Question: I am working on a project involving video motion magnification algorithms. Currently I am trying to understand phase based motion magnification using a riesz pyramid. My main source of information is this document:
<URL>
I have performed the following steps to attempt to reproduce some of the results in the paper:
1. Decompose an image into multiple scales using the provided matlab code for the riesz pyramid
2. Generate the images Riesz1 and Riesz2 by convolving one subband of the pyramid with [-0.5, 0, 0.5] and [-0.5, 0, 0.5]' using the approximate riesz transform introduced in the paper.
3. Determine the dominant local orientation in every pixel of the subband by calculating atan(R2/R1). This calculation is derived from equation 3 in the paper.
4. Steer the transform to the dominant local orientation and calculate the resulting quadrature pair
5. Use the quadrature pair to generate a complex number (I + iQ) whose phase I then used to determine the local phase in the specific pixel.
This is the Matlab code I created:
'''
%Generate a circle image
img = zeros(512, 512);
img(:) = 128;
rad = 180;
for i = size(img, 1)/2 - rad : size(img,1)/2 + rad
for j = size(img, 2)/2 - rad : size(img,2)/2 + rad
deltaX = abs(size(img, 1)/2 - i);
deltaY = abs(size(img, 2)/2 - j);
if (sqrt(deltaX^2+deltaY^2) <= rad)
img(i, j) = 255;
end
end
end
%build riesz pyramid
[pyr, pind] = buildNewPyr(img);
%extract band2 from pyramid (no orientation information yet)
I = pyrBand(pyr,pind,3);
%convolve band2 with approximate riesz filter for first quadrature pair
%element
R1 = conv2(I, [0.5, 0, -0.5], 'same');
%convolve band2 with approximate riesz filter (rotated by 90deg) for second
%quadrature pair element
R2 = conv2(I, [0.5, 0, -0.5]', 'same');
% show the resulting image containing orientation information!
% imshow(band2_r2, []);
%To extract the phase, we have to steer the pyramid to its dominant local
%orientation. Orientation is calculated as atan(R2/R1)
theta = atan(R2./R1);
theta(isnan(theta) | isinf(theta)) = 0;
%imshow(theta, []);
% create quadrature pair
Q = zeros(size(theta, 1), size(theta, 2));
for i = 1:size(theta, 1)
for j = 1:size(theta, 1)
if theta(i, j) ~= 0
%create rotation matrix
rot_mat = ...
[cos(theta(i, j)), sin(theta(i, j));...
-sin(theta(i, j)) cos(theta(i, j))];
%steer to dominant local orientation(theta) and set Q
resultPair = rot_mat*[R1(i, j), R2(i,j)]';
Q(i,j) = resultPair(1);
end
end
end
% create amplitude and phase image
A = abs(complex(I, Q));
Phi = angle(complex(I, Q));
'''
The generated images look like this:

Now my questions:
1. When calculating theta using atan(R2/R1) I get a lot of artifacts in the result (see image "dominant orientation"). Is there something obvious I miss here/do wrong?
2. Assuming what my results are correct thus far. To magnify motion I need to not only be able to determine the local phase, but also to change it. I seem to miss something obvious, but how would I go about that? Do I need to somehow change the phase of the pyramid subband pixels and then collapse the pyramid? If yes, how?
I am (obviously) quite new to this topic and only have a rudimentary understanding of image processing. I would be very thankful for any answer, be it a solution to my problems or just a referral to an other useful source of information.
Sincerely
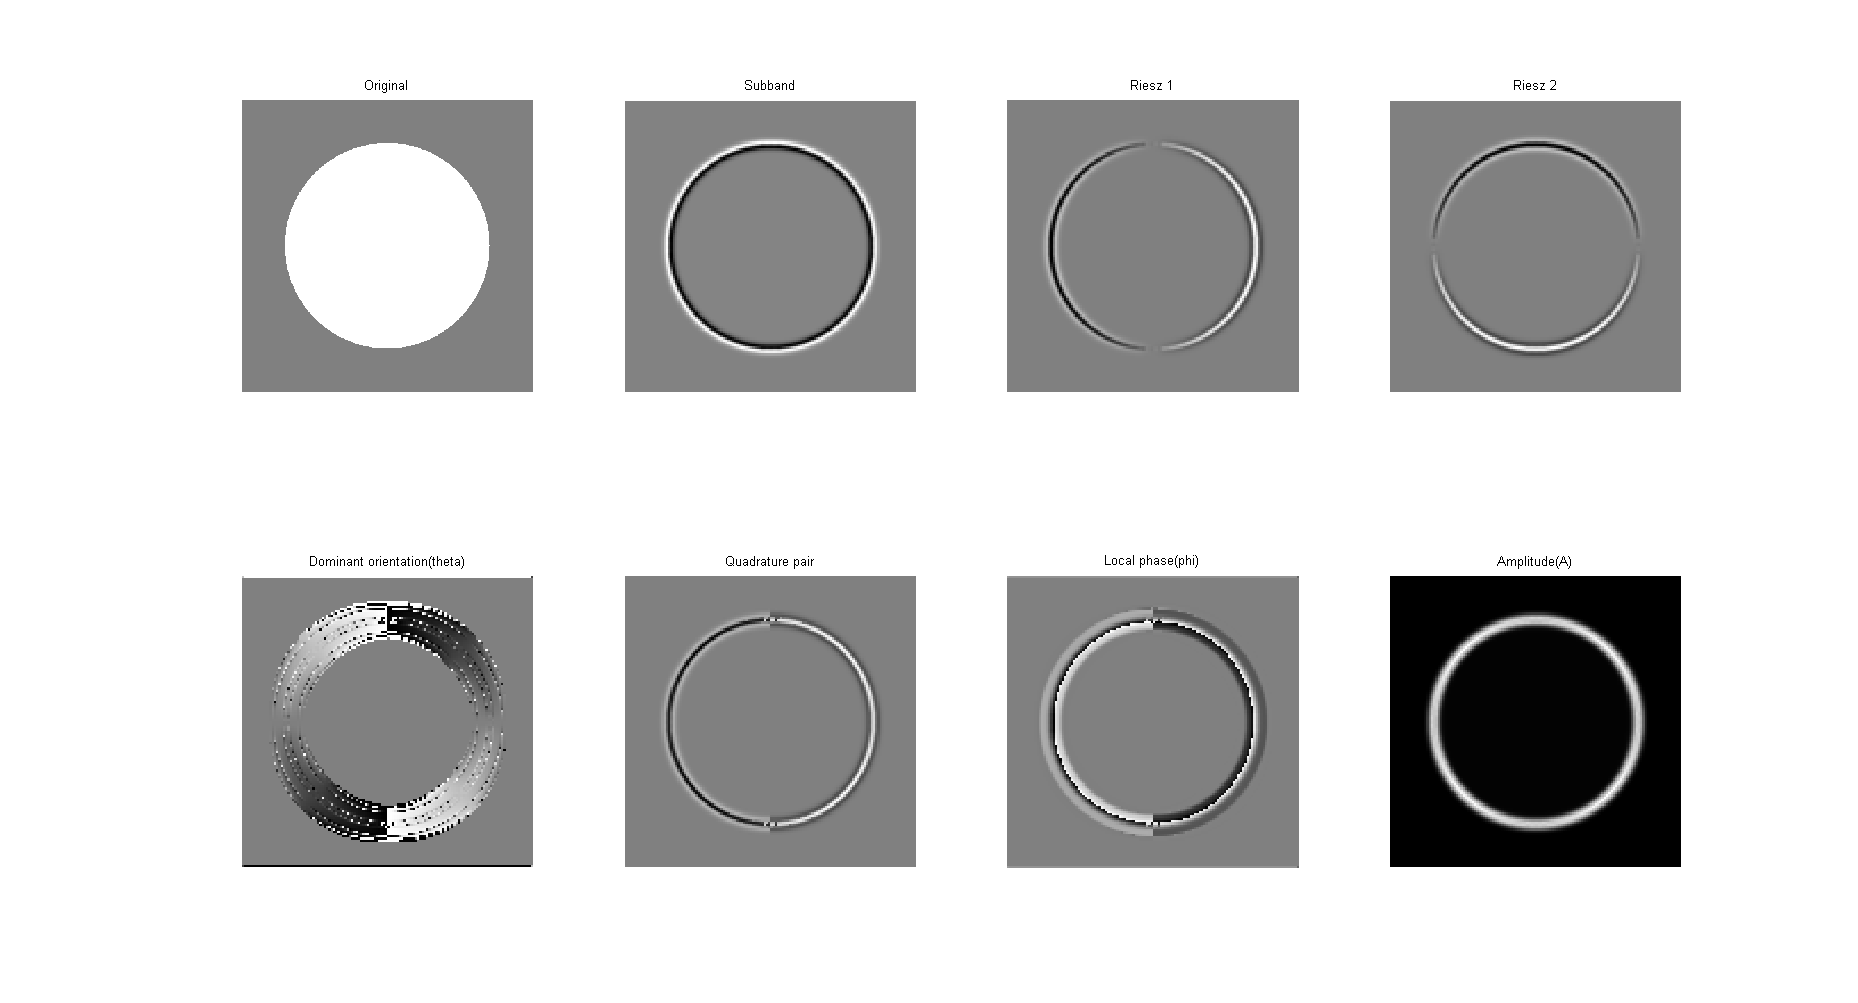
Answer: I have got a functioning implementation of this algorithm. Here are the steps I took to successfully motion-magnify a video using this method.
These steps should be applied to each channel of a video sequence that you (I have tried it for RGB video, you could probably get away with doing it for just luminance, in a YUV video).
1. Create an image pyramid of each frame. The original paper has a recommended pyramid structure to allow greater magnification values, although it works fairly well with a Laplacian pyramid.
2. For each pyramid level of each video channel, calculate the Riesz transform (see The Riesz transform and simultaneous representations of phase, energy and orientation in spatial vision for an overview of the transform, and see the paper in the original question for an efficient approximate implementation).
3. Using the Riesz transform, calculate the local amplitude, orientation and phase for each pixel of each pyramid level of each video frame. The following Matlab code will calculate the local orientation, phase and amplitude of a (double format) image using the approximate Riesz transform: function [orientation, phase, amplitude] = riesz(image)
[imHeight, imWidth] = size(image);
%approx riesz, from Riesz Pyramids for Fast Phase-Based Video Magnification
dxkernel = zeros(size(image));
dxkernel(1, 2)=-0.5;
dxkernel(1,imWidth) = 0.5;
dykernel = zeros(size(image));
dykernel(2, 1) = -0.5;
dykernel(imHeight, 1) = 0.5;
R1 = ifft2(fft2(image) .* fft2(dxkernel));
R2 = ifft2(fft2(image) .* fft2(dykernel));
orientation = zeros(imHeight, imWidth);
phase = zeros(imHeight, imWidth);
orientation = (atan2(-R2, R1));
phase = ((unwrap(atan2(sqrt(R1.^2 + R2.^2) , image))));
amplitude = sqrt(image.^2 + R1.^2 + R2.^2);
end
4. For each pyramid level, temporally filter the phase values of each pixel using a bandpass filter set to a frequency appropriate for the motion that you wish to magnify. Note that this removes the DC component from the phase value.
5. Calculate the amplified phase value by amplifiedPhase = phase + (requiredGain * filteredPhase);
6. Use the amplified phase to calculate new pixel values for each pyramid level by amplifiedSequence = amplitude .* cos(amplifiedPhase);
7. Collapse the pyramids to generate the new, amplified video channel.
8. Recombine your amplified channels into a new video frame.
There are some other steps in the original paper to improve noise performance, but the sequence above produces motion amplified video quite nicely.